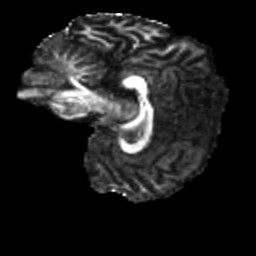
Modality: FA
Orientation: sagittal
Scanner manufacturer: siemens
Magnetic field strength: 3 T
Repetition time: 4 s
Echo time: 0.0594 s